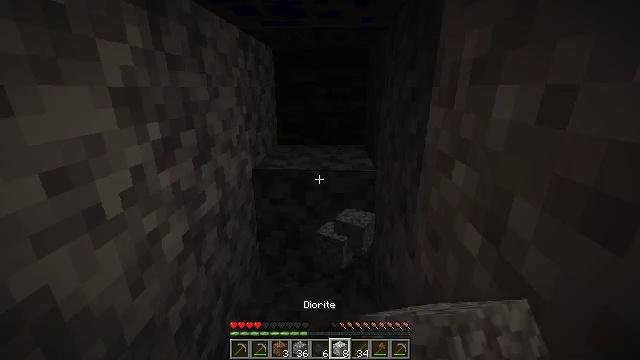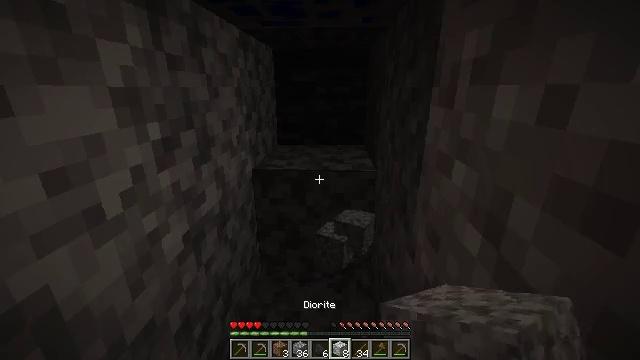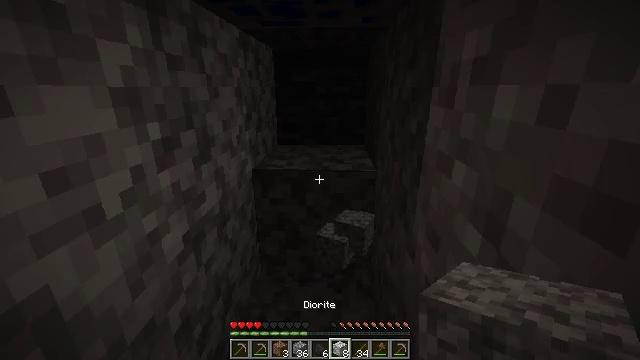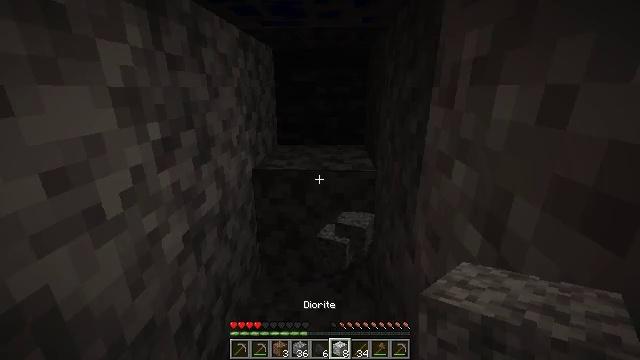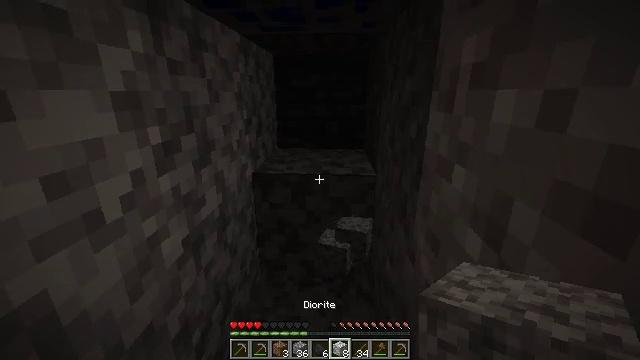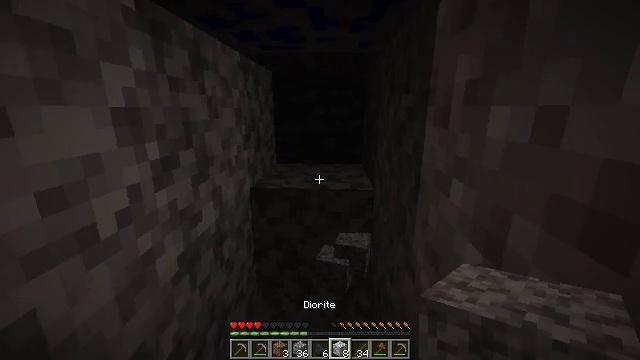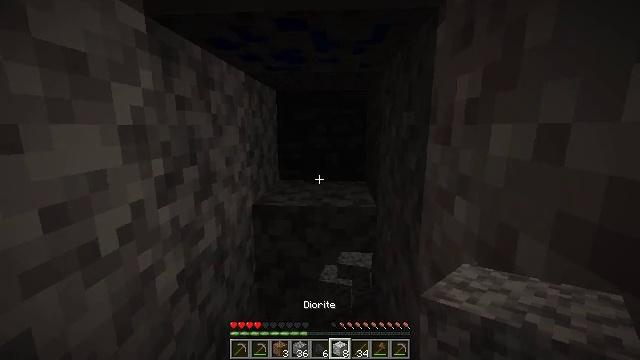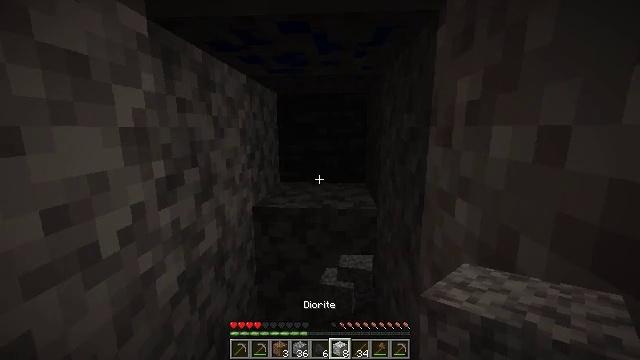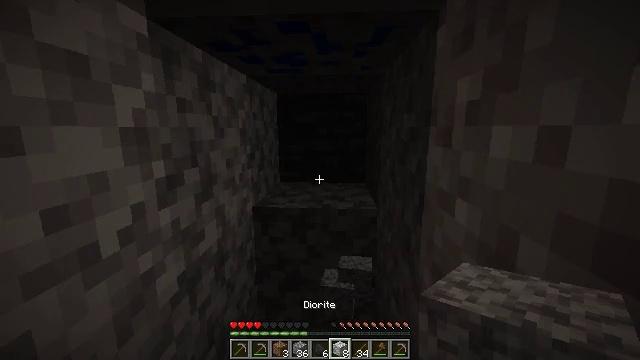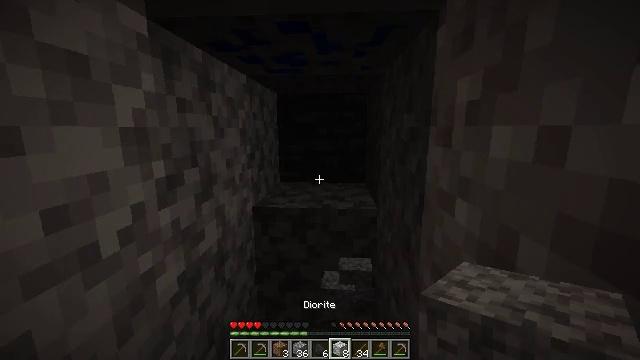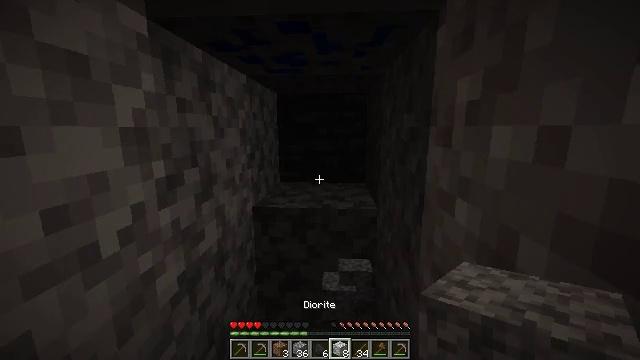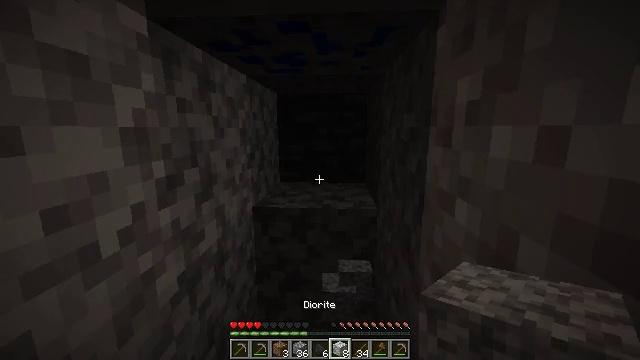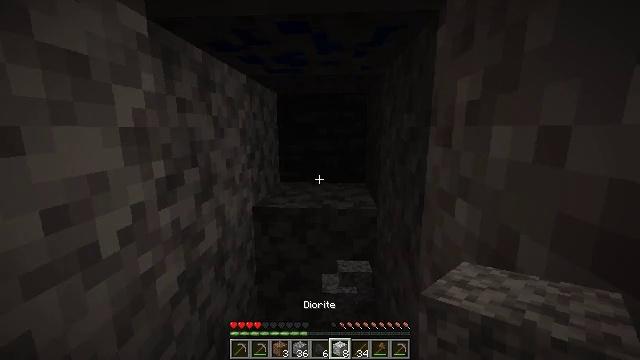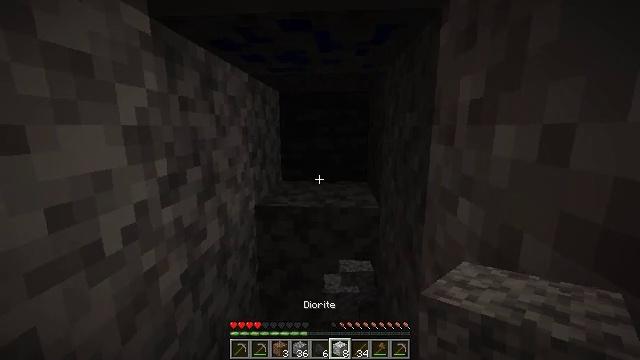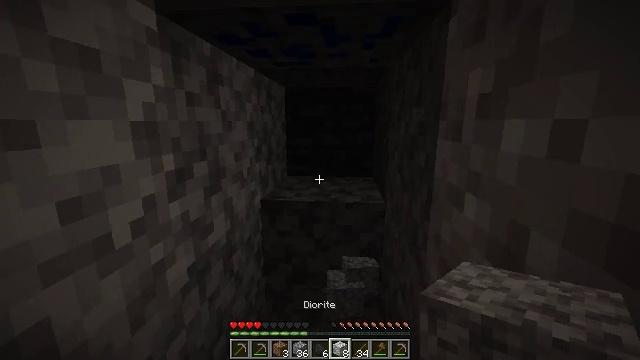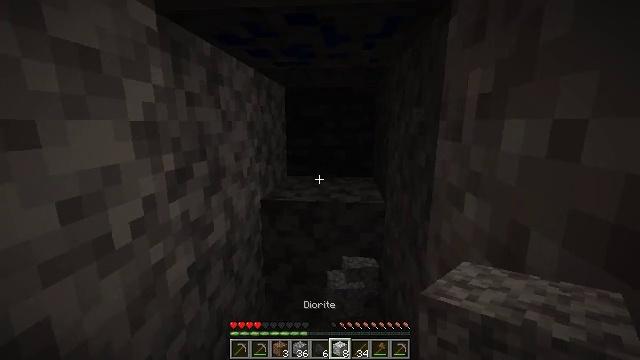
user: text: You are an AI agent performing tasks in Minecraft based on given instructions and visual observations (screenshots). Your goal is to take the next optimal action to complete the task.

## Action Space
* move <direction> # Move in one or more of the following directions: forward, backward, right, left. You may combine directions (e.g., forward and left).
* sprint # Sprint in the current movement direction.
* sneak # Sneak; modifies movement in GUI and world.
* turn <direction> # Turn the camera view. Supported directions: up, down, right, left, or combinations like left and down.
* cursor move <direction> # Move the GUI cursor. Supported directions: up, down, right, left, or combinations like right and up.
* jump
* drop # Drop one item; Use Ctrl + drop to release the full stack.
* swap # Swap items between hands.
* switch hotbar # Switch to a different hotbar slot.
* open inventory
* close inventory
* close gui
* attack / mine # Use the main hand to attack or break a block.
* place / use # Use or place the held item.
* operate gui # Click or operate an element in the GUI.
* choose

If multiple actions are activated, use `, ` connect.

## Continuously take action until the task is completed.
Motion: motion action
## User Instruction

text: Mine the lapis ore underground.
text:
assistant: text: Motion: no_op
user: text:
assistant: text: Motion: no_op
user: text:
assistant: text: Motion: no_op
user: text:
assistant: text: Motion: no_op
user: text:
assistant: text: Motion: turn up
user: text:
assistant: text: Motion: turn up
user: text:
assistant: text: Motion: no_op
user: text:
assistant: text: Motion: no_op
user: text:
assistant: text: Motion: no_op
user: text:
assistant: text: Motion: no_op
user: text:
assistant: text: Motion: no_op
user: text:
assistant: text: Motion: no_op
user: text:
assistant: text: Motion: no_op
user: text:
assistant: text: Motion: turn left and down
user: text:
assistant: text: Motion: no_op
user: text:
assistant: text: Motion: no_op
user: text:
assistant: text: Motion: turn up
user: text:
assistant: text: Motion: turn left and up
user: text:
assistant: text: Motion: turn up
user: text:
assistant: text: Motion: turn up
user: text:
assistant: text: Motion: turn up
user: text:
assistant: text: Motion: turn up
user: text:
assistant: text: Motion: turn up
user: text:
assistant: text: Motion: turn up
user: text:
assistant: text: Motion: turn up
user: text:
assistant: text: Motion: turn up
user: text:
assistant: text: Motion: turn up
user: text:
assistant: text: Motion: turn up
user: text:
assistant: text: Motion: turn up
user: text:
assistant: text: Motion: turn up